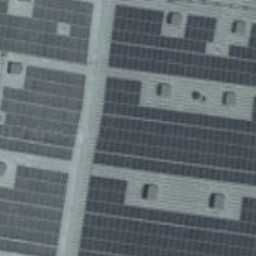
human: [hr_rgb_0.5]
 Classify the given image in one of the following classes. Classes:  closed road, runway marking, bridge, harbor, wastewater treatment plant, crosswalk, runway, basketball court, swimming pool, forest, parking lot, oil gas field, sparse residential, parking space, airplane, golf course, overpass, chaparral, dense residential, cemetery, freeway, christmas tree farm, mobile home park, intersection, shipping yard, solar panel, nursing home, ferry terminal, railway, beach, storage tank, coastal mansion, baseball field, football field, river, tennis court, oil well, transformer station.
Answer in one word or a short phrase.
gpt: solar panel